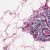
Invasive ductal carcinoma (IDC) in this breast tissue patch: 1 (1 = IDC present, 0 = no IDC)